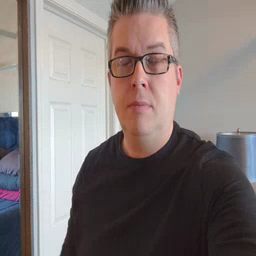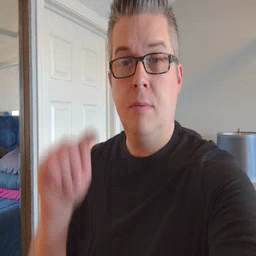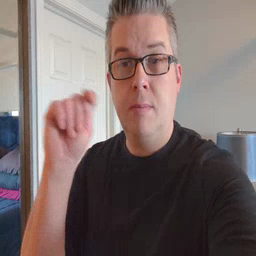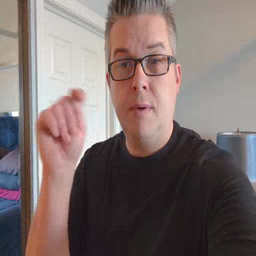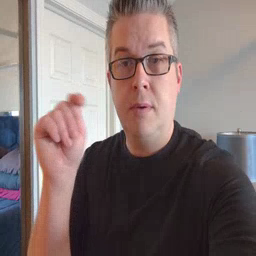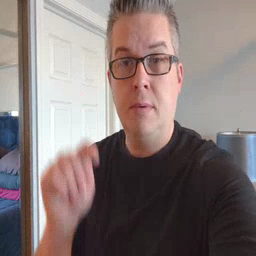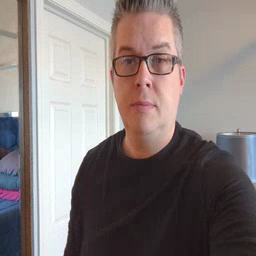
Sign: potty